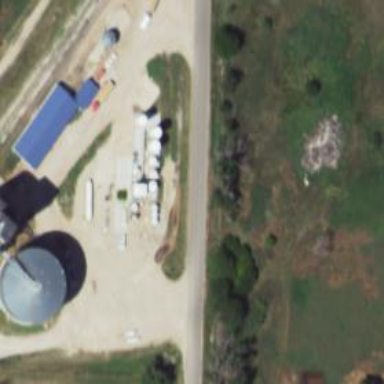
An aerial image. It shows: Storage tank with man-made structure.